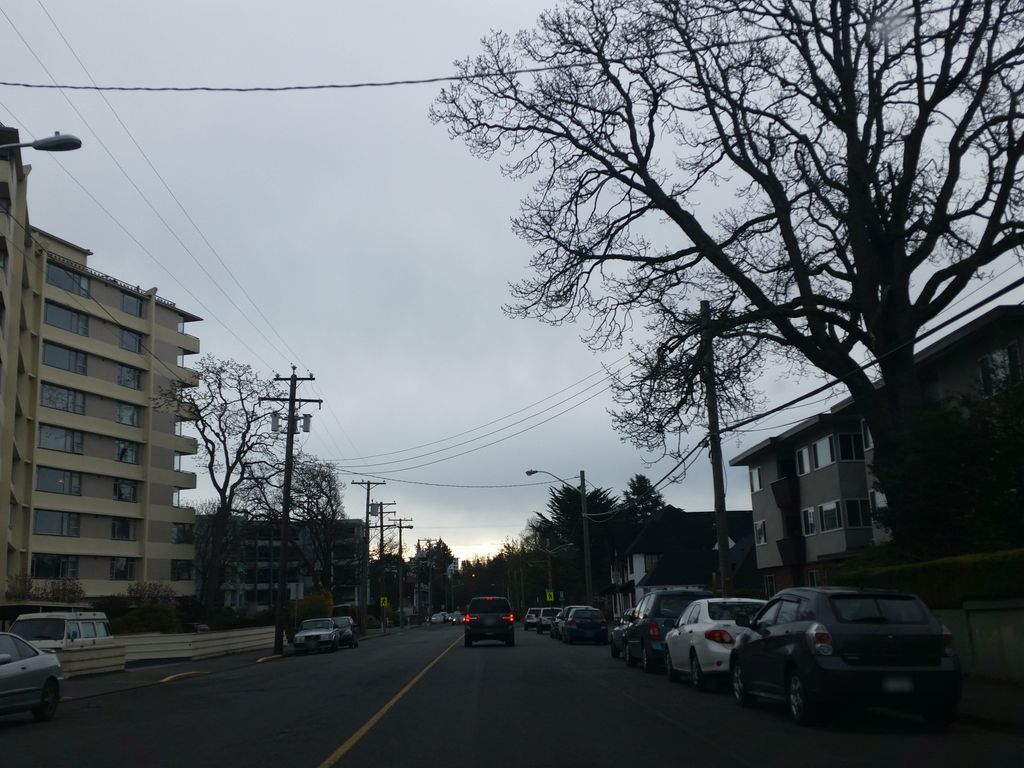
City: victoria